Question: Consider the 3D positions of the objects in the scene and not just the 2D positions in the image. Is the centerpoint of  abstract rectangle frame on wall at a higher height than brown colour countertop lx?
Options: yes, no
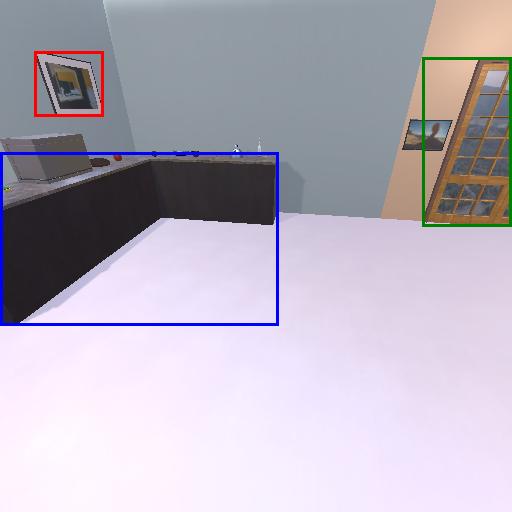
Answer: yes